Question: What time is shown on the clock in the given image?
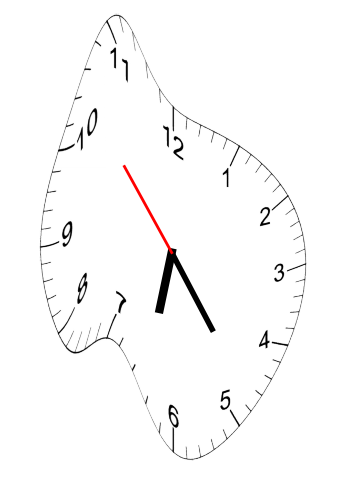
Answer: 06:23:53